Question: I have a long line of inline-blocked divs that overflow to the next line. Even if I set the margins to 0, I get margins between lines: <URL>.

'''
* {
padding: 0;
margin: 0;
}
.box {
width: 100px;
height: 100px;
border: 1px solid black;
display:inline-block;
}
#container {
width: 300px;
height: 500px;
border: 2px solid red;
overflow: auto;
}
'''
How can I force 0 margins for overflowing lines?
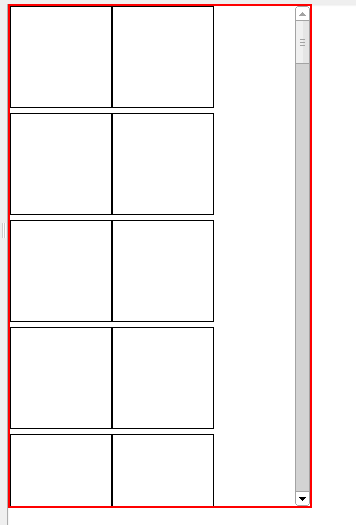
Answer: 1.add 'float:left;' into '.box'
2.add 'vertical-align:top' into '.box'
3.add 'font-size:0px;' into '#container'
And many other methods :)